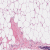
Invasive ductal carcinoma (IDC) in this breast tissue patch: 0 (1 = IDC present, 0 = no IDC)